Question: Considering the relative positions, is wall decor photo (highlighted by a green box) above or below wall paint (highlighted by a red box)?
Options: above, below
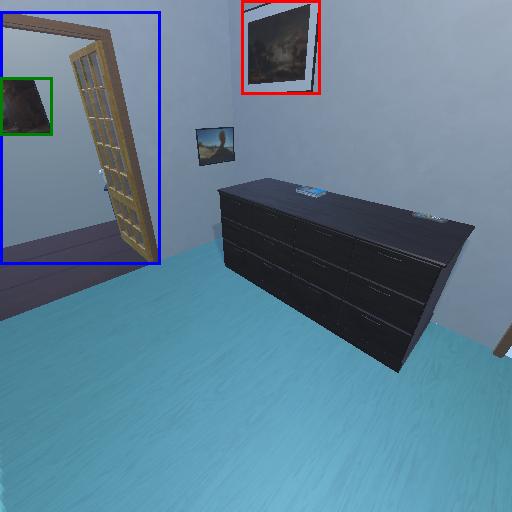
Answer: above